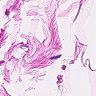
Metastatic tissue present: no